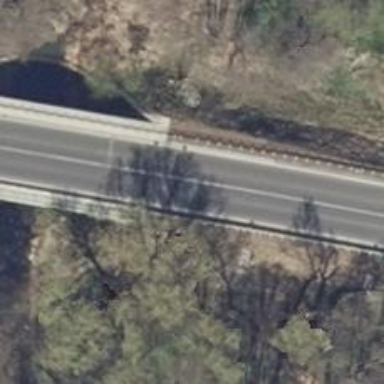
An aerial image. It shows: Primary highway crossing over bridge.